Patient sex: M
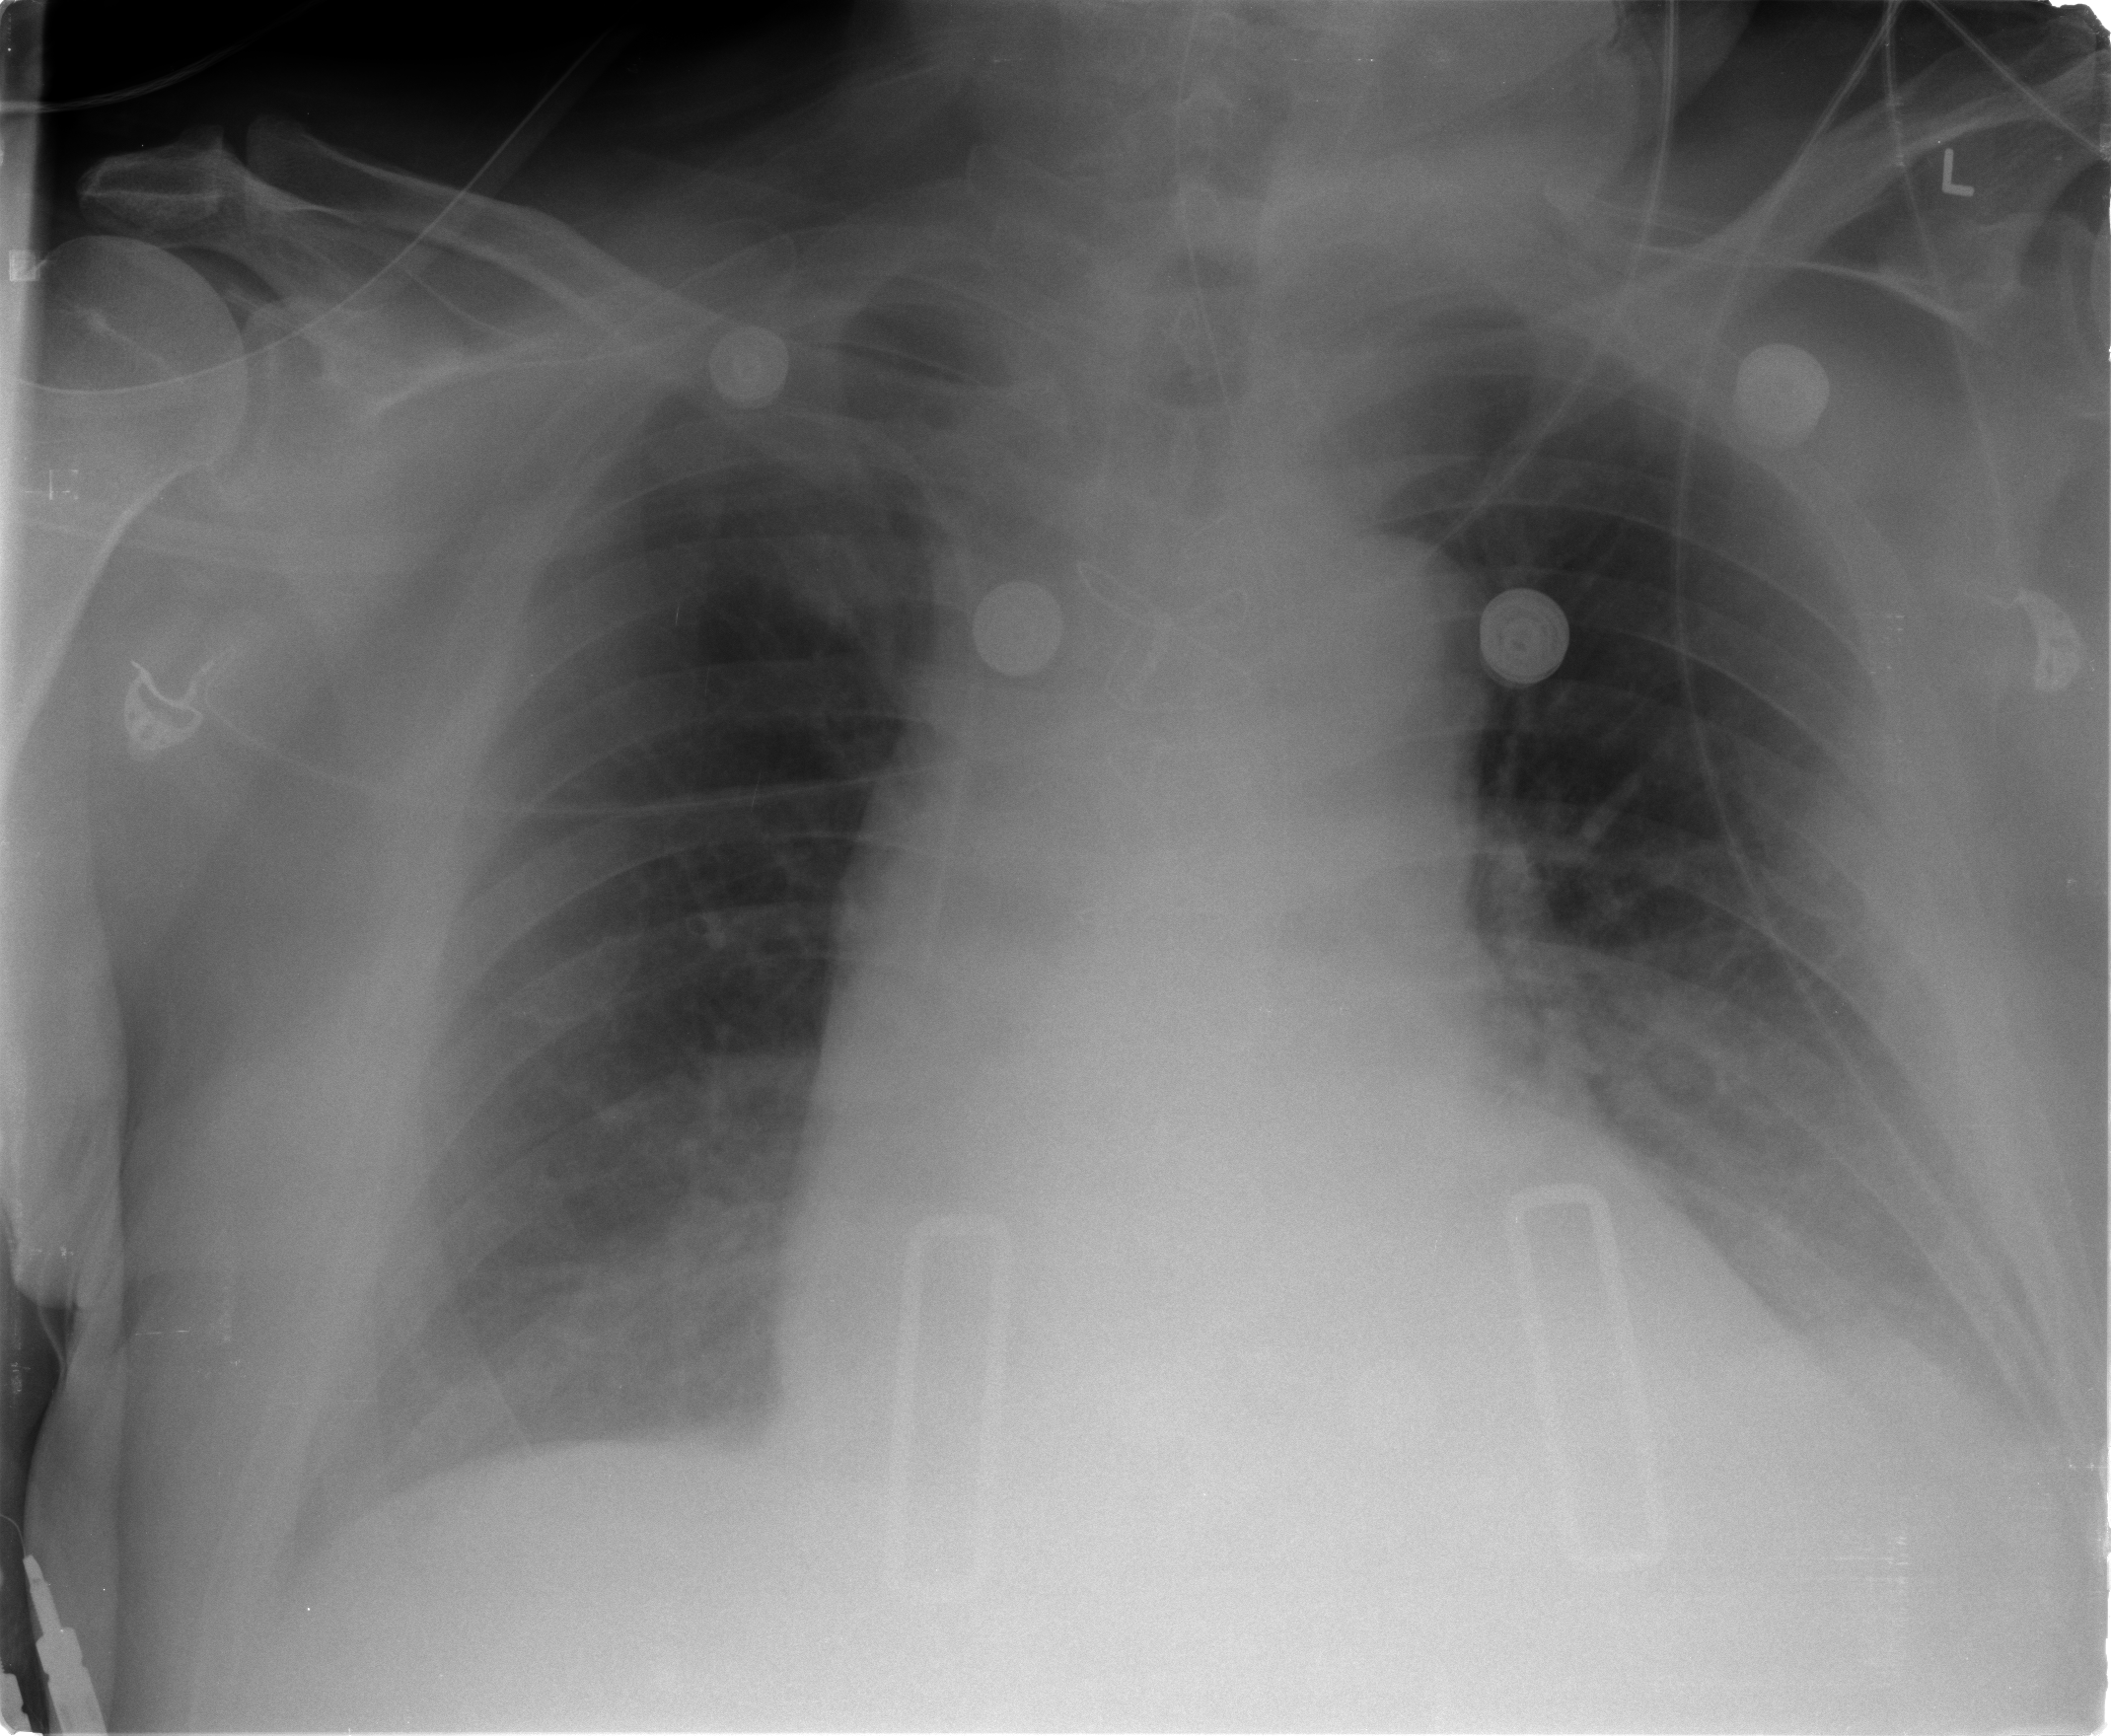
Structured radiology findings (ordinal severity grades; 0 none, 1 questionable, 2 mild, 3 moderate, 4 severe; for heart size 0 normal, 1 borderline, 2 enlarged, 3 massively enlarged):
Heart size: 3
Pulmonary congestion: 3
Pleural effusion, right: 2
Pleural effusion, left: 2
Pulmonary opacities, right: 2
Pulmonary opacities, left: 2
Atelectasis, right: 2
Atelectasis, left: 2